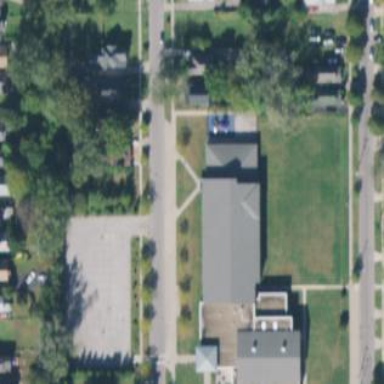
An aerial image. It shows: School.